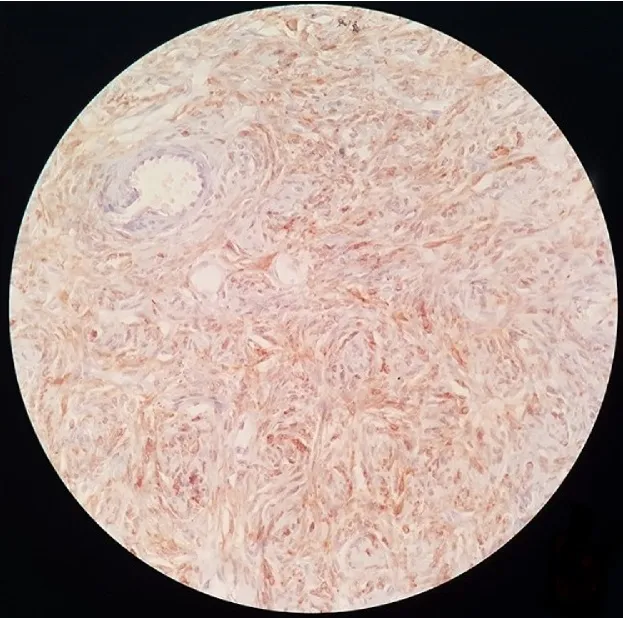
Immunohistochemical staining positive for CD34.
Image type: pathology (immunostaining)